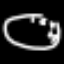
Label: clock